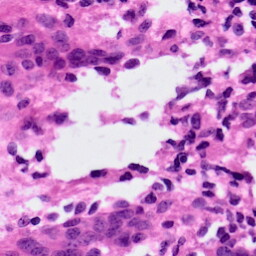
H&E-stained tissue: Ovarian